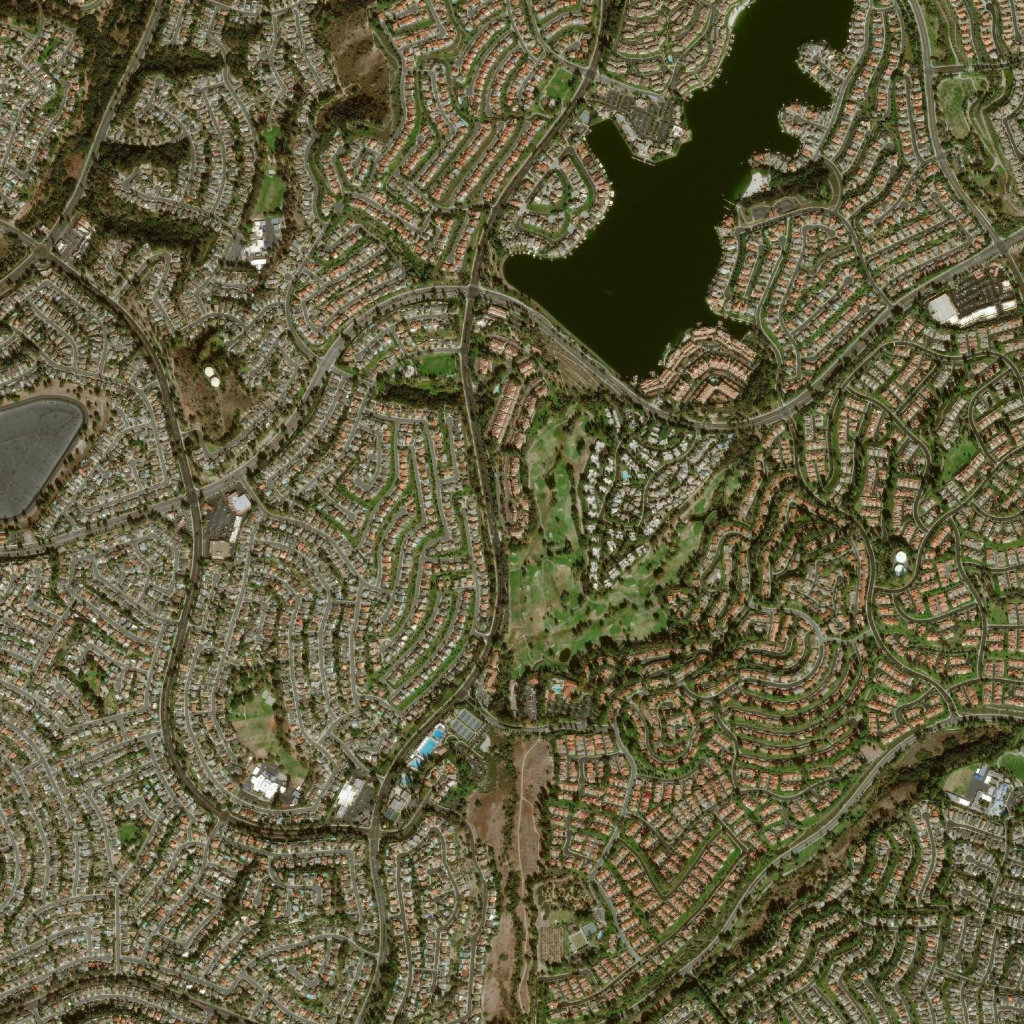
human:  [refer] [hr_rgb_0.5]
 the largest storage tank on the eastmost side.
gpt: <box>[[87, 53, 88, 55, 0]]</box>